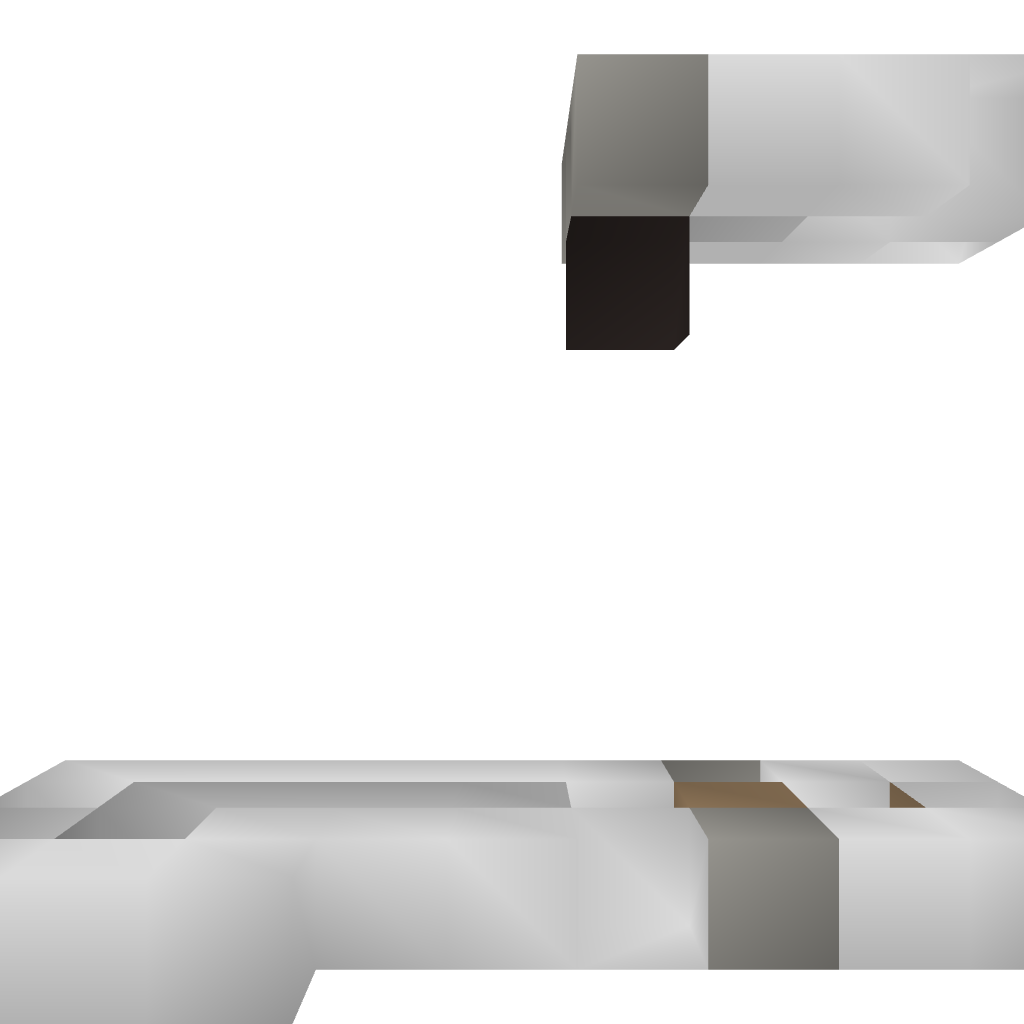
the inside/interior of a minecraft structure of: REDSTONELESS Item Elevator 1.7.2